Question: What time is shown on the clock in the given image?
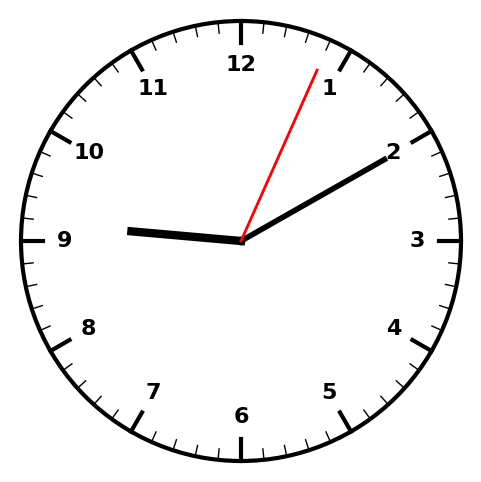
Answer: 09:10:04